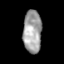
Tissue: skin
Cell type: Epithelial cells
Senescence score: 0.7235
Nuclear area (px): 761
Mean DAPI intensity: 163.765